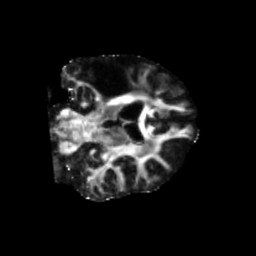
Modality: FA
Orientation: coronal
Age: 49
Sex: male
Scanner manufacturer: siemens
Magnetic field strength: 3 T
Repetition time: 5.47 s
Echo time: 0.0854 s